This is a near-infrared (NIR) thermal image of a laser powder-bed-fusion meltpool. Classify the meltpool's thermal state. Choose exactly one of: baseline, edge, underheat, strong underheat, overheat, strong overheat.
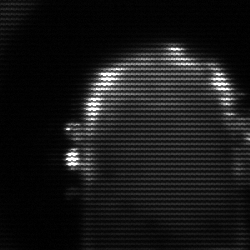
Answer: baseline